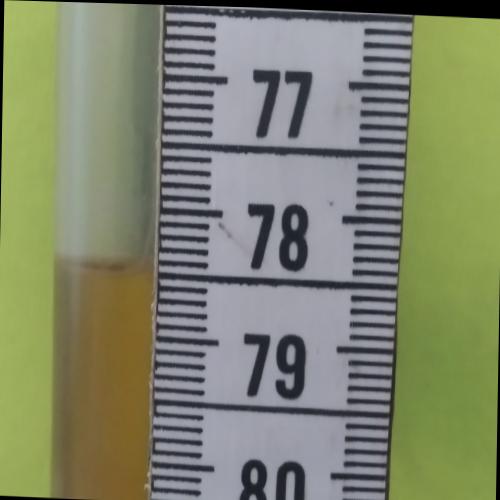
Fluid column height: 78.5 cm